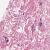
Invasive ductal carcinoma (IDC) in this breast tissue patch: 0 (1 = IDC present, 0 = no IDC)